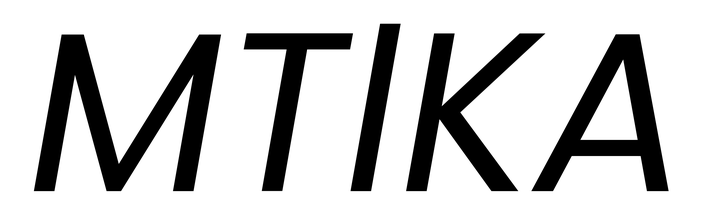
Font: Poppins-Italic